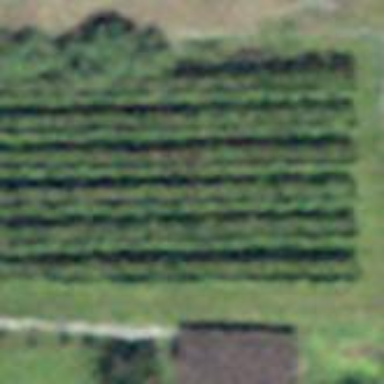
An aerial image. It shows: Vineyard growing grapes.